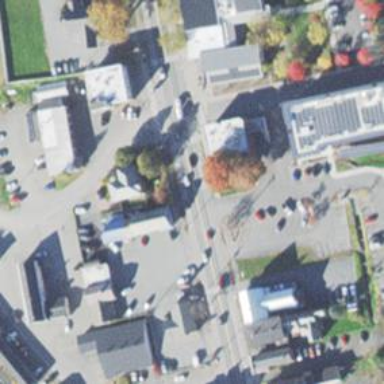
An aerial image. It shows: Supermarket.